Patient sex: F
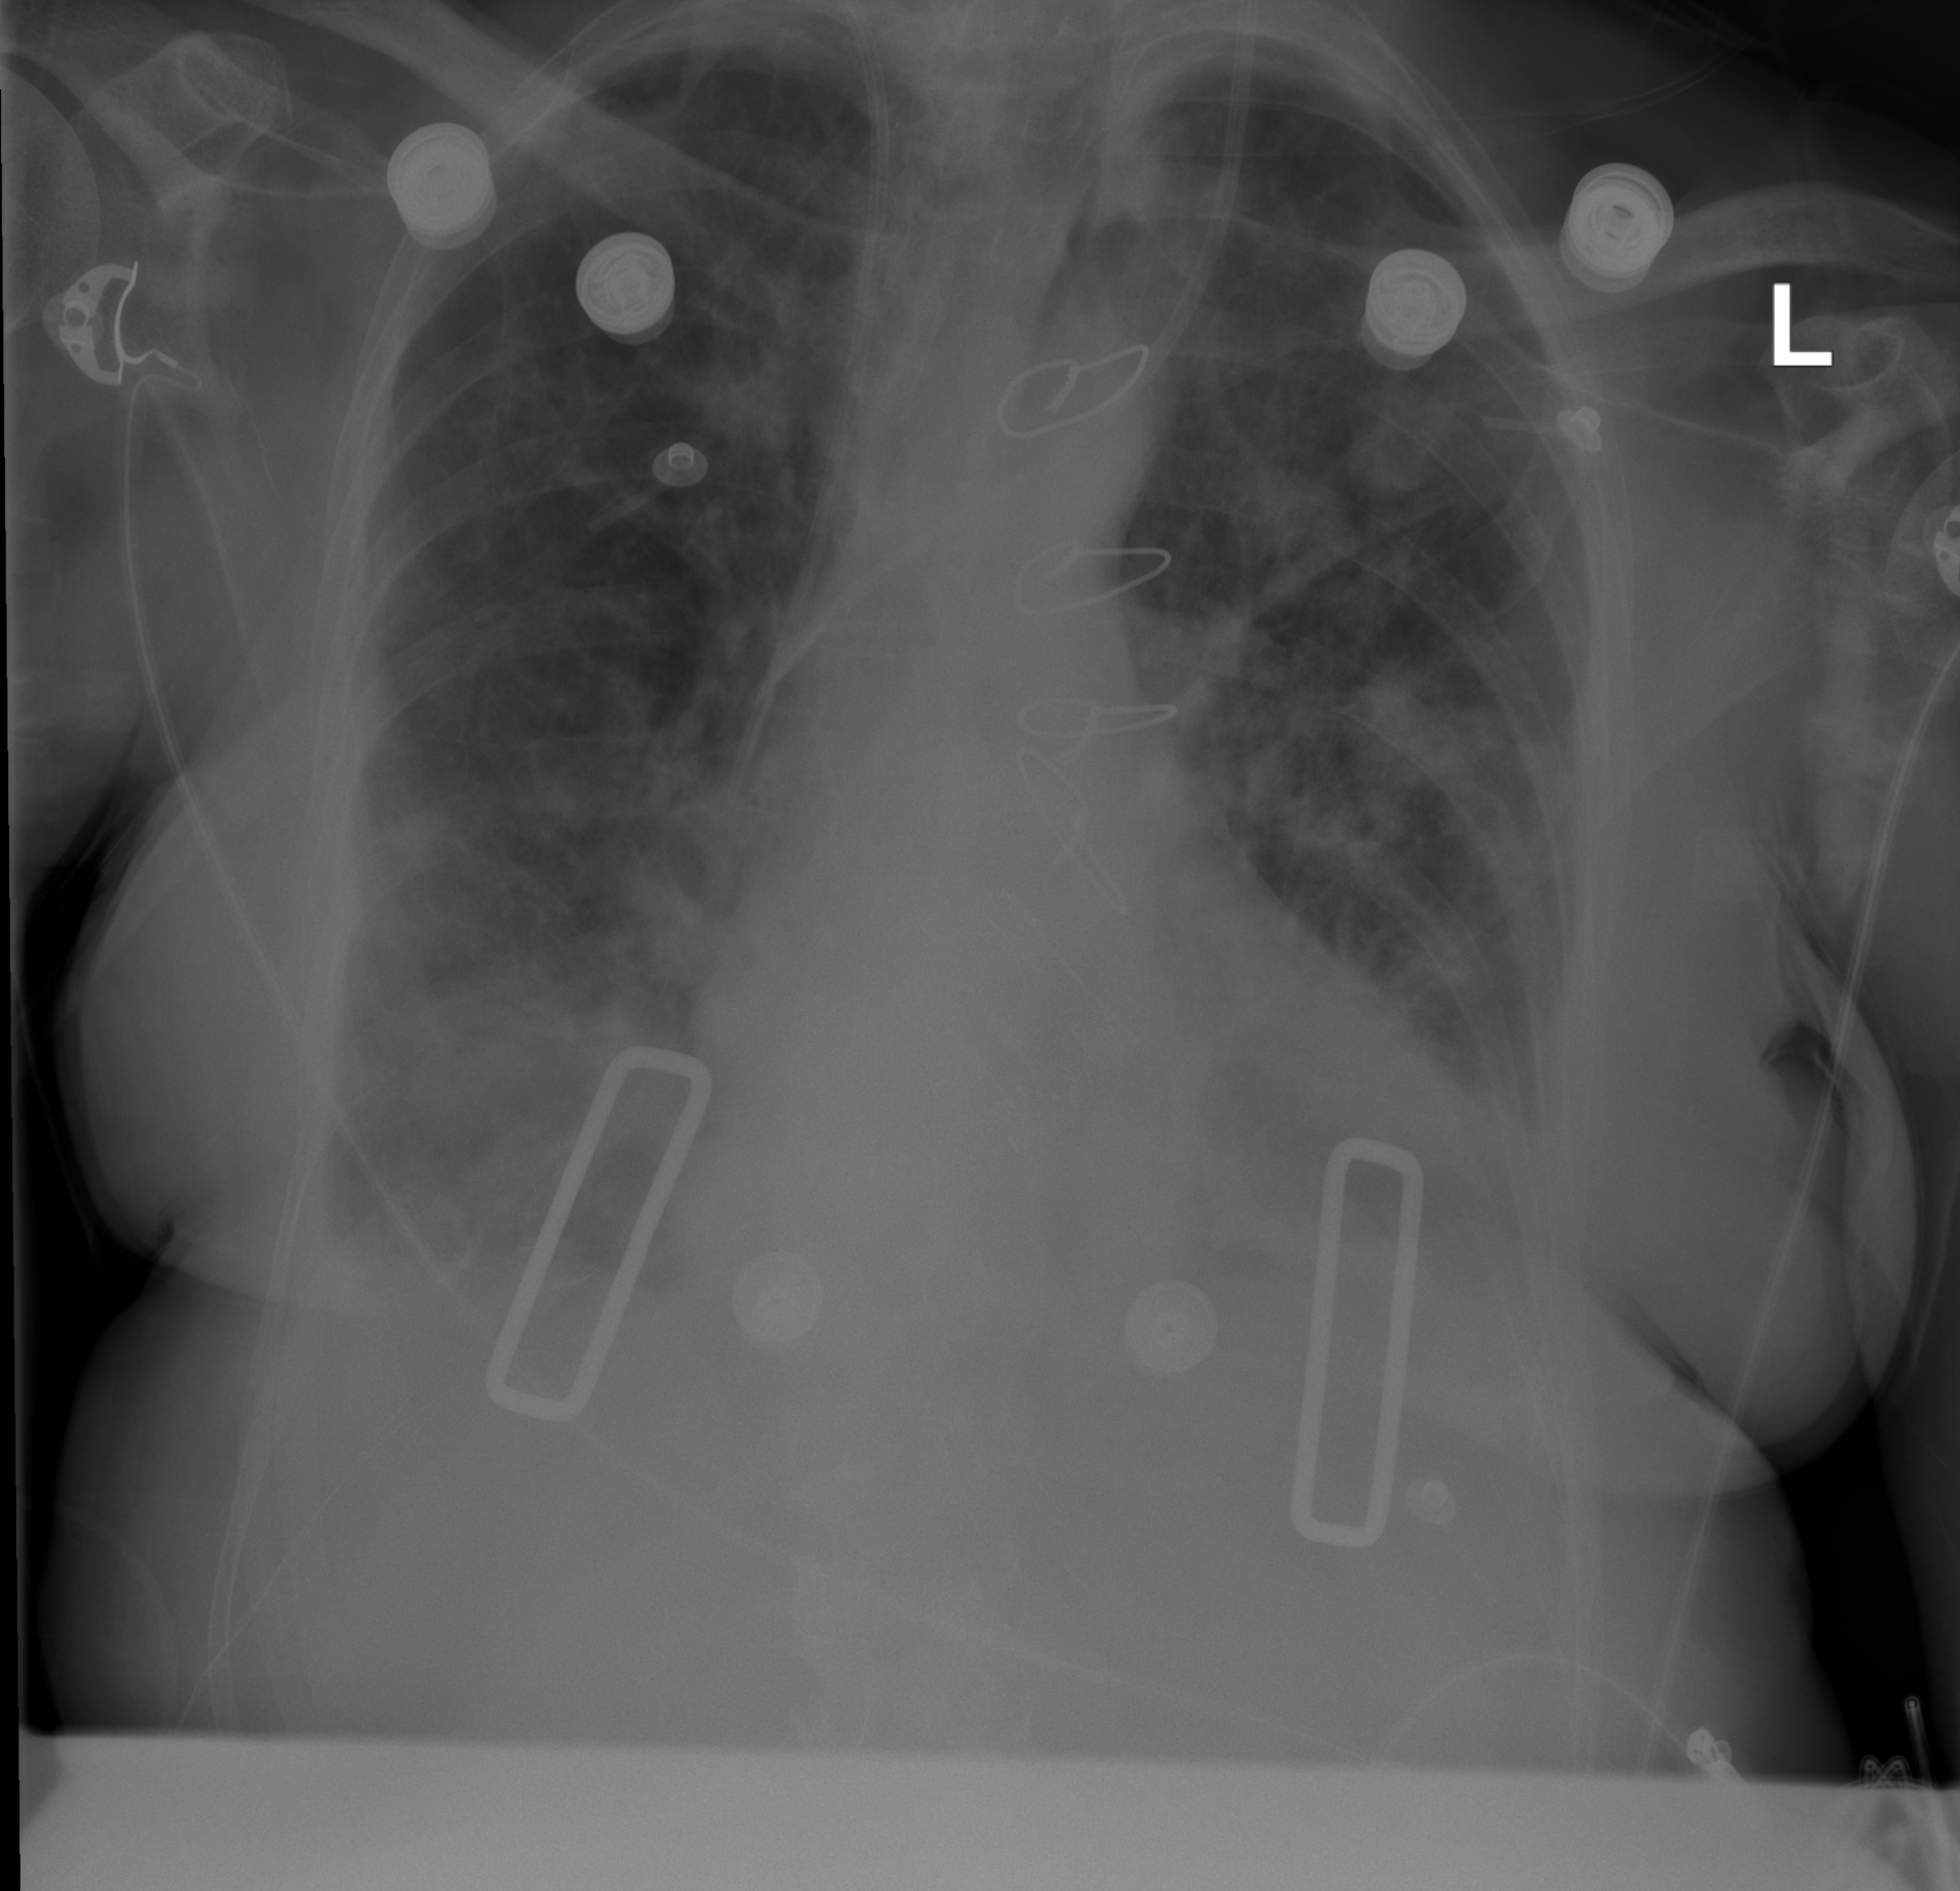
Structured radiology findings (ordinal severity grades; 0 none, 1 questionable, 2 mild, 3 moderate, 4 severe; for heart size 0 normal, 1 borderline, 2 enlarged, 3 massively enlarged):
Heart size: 0
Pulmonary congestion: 1
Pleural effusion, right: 2
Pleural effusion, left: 2
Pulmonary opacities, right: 2
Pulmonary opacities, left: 3
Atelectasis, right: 2
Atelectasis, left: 2